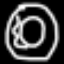
Label: donut